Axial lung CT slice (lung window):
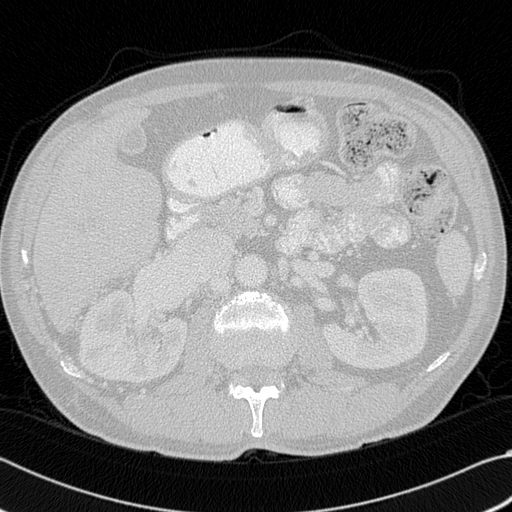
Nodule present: no